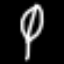
Label: leaf